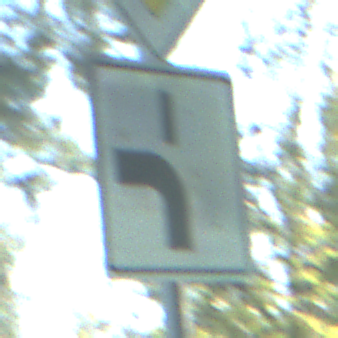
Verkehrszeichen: VerlaufVorfahrtsstrasse5
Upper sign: Vorfahrtsstrasse
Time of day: MorningAfternoon
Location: Outdoor (Nature)
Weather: Clear
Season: NotSpecified
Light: Natural